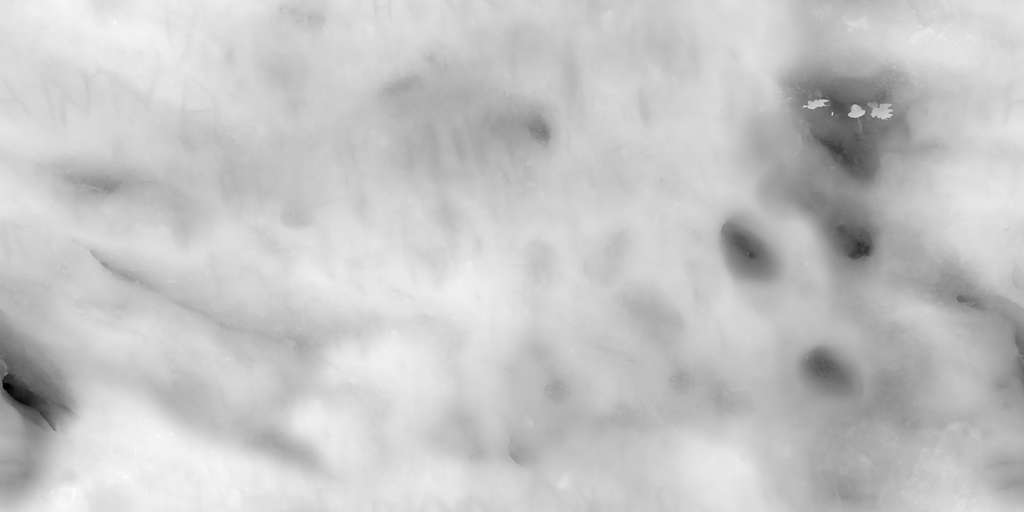
Texture map type: Displacement